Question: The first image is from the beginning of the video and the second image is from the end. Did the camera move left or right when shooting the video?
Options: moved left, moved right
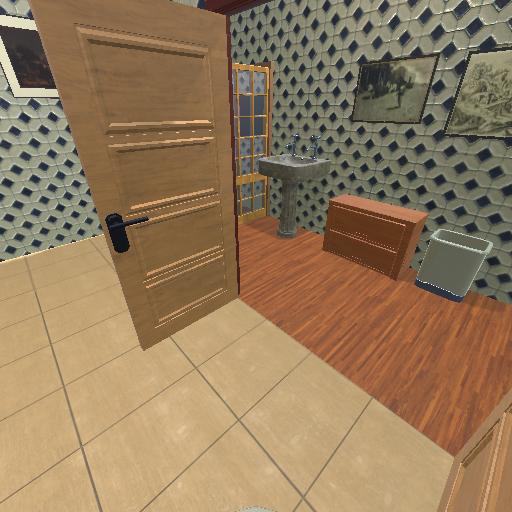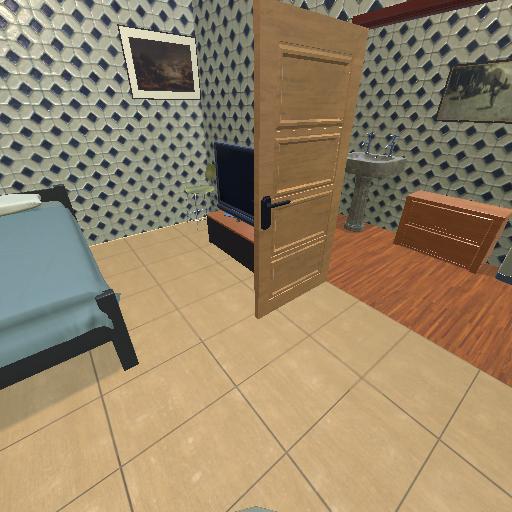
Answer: moved left